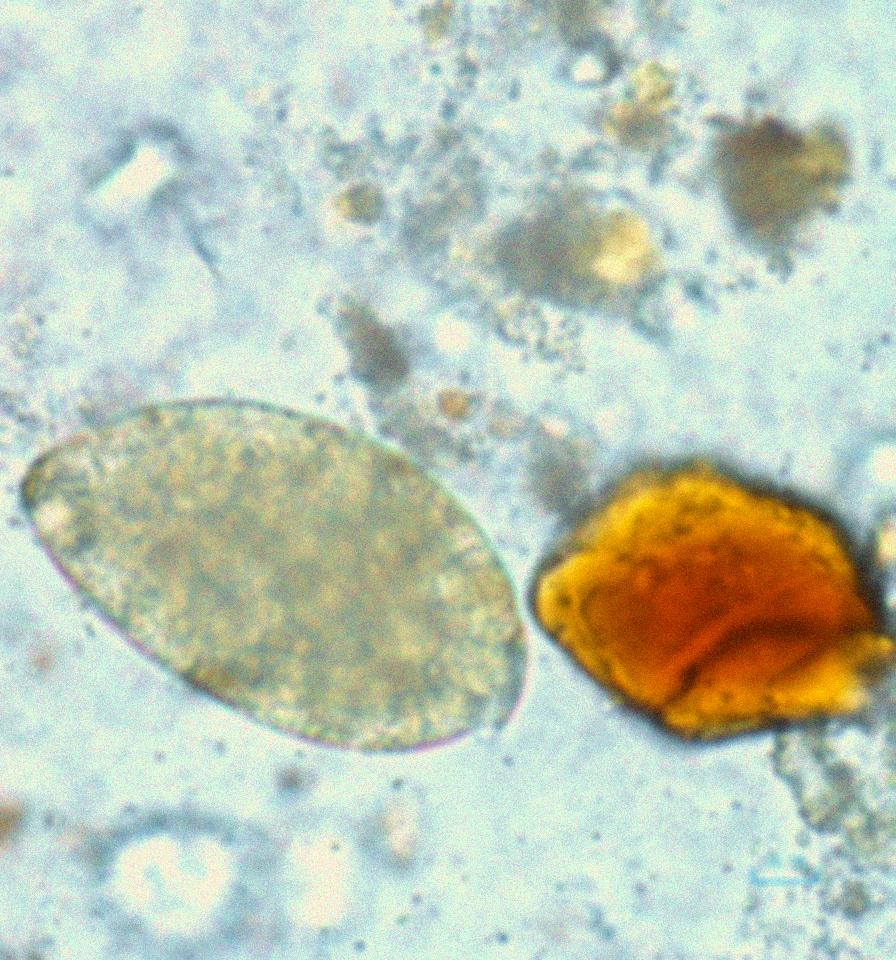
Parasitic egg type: Fasciolopsis buski